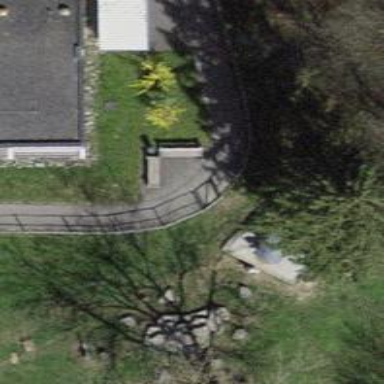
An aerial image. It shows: Bench for seating.